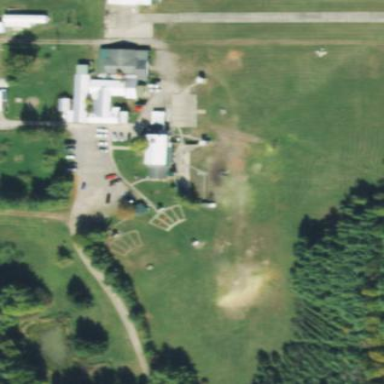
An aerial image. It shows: Farmyard area.